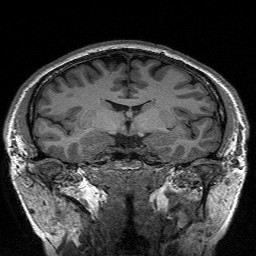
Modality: T1w
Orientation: sagittal
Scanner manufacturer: siemens
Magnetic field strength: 3 T